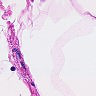
Metastatic tissue present: no